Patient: sex M, age 52
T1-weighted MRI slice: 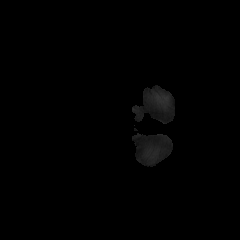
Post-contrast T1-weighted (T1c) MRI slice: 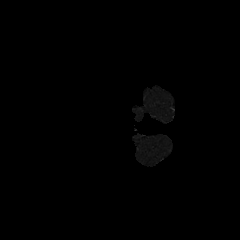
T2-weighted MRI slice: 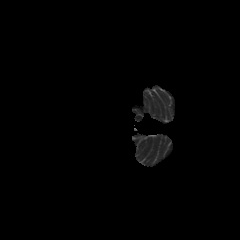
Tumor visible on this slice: no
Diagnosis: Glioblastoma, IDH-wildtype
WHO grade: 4